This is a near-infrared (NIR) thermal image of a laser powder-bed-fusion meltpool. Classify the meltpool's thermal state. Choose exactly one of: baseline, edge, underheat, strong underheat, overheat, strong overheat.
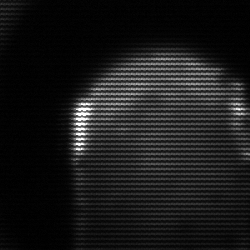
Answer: edge